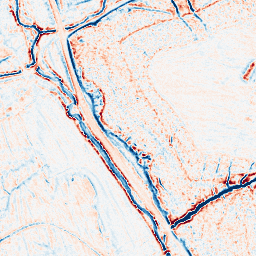
Category: edge_preserving
Decomposition family: bilateral
Decomposition parameters: d: 9
sigma_color: 150
sigma_space: 150
Upsampling method: quadratic
Upsampling parameters: scale: 4
Upsampling scale: 4